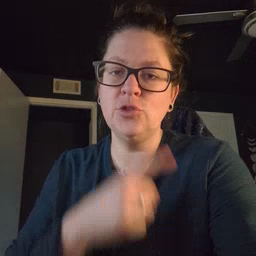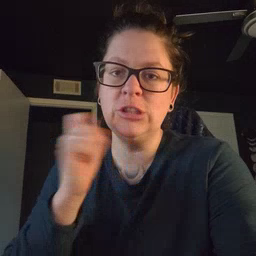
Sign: dry